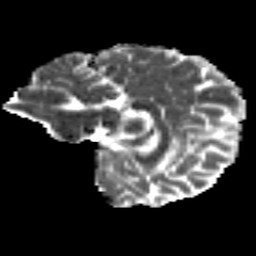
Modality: MD
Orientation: sagittal
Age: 25
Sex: female
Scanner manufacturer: siemens
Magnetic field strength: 3 T
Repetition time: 8.8 s
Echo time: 0.085 s